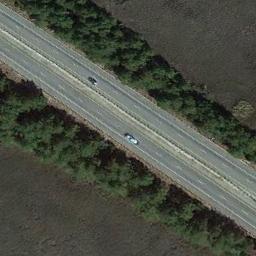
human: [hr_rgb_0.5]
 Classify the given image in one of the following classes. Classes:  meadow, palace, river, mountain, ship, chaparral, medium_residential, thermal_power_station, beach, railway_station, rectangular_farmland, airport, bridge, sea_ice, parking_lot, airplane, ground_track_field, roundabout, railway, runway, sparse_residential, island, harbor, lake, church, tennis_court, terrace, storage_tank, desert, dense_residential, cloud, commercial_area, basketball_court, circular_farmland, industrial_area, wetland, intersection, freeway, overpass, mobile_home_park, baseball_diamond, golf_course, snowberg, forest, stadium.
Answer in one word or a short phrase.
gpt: freeway